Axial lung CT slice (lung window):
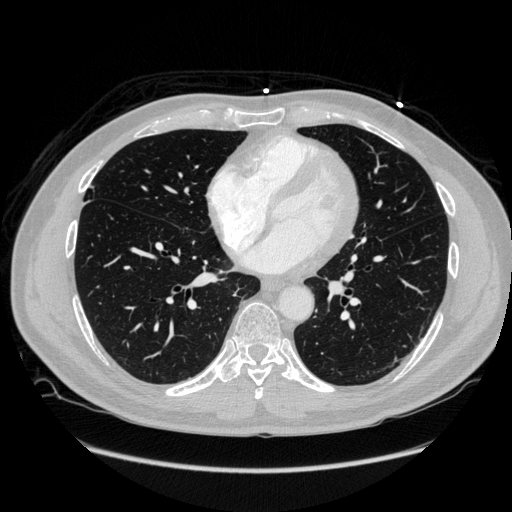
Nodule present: no